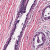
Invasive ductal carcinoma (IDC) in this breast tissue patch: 1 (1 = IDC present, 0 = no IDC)